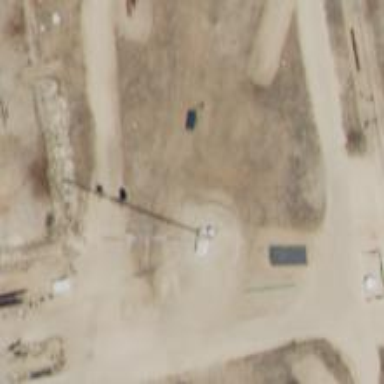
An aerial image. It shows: Man-made mast used for communication purposes.